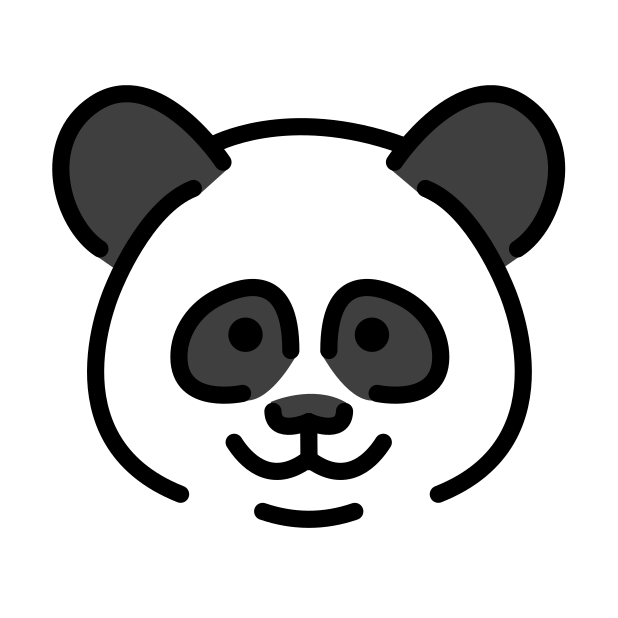
panda